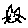
Label: cat